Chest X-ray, PA view. Patient: 23 years old, sex M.
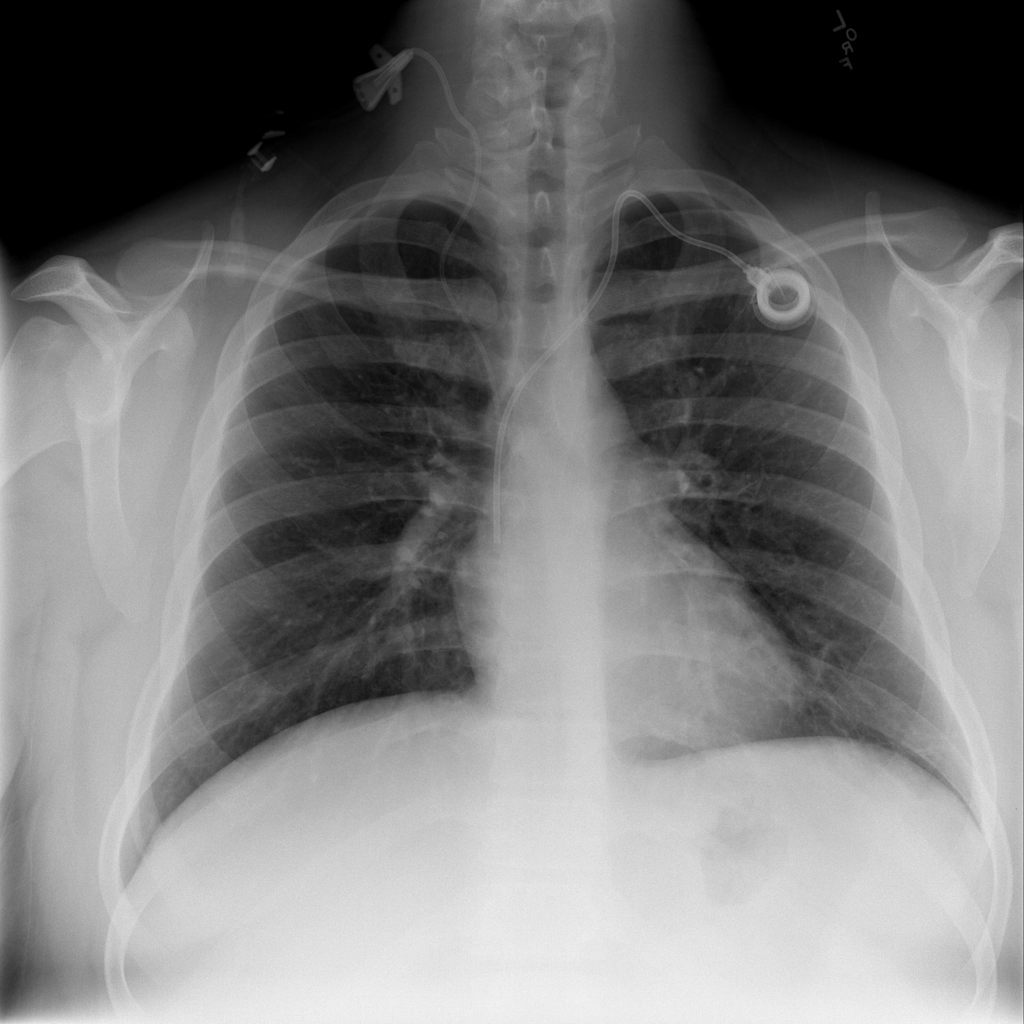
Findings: No Finding